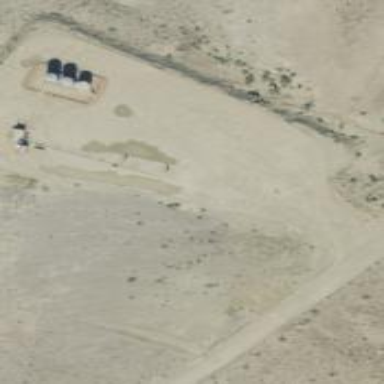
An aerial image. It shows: Petroleum well.